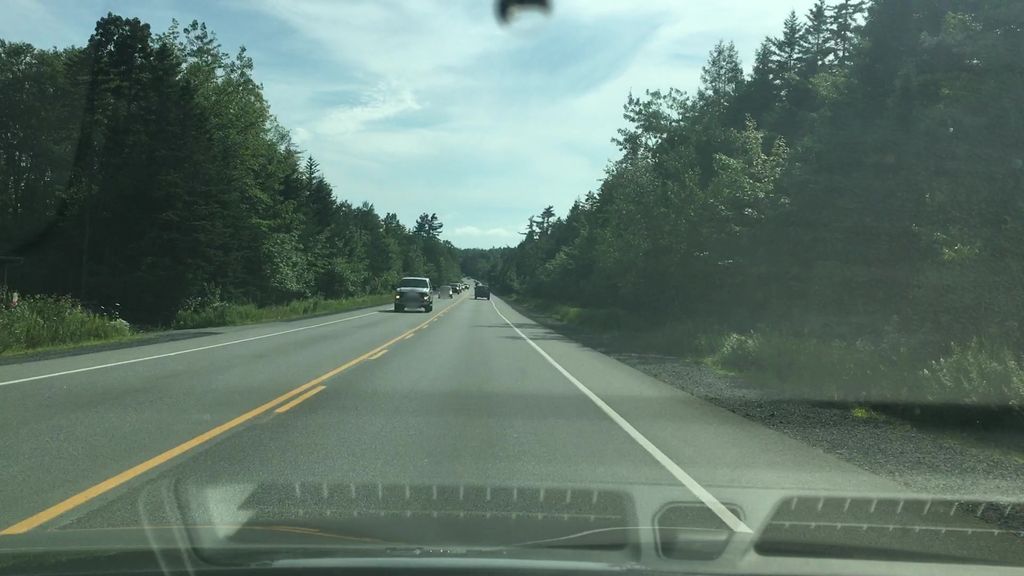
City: halifax